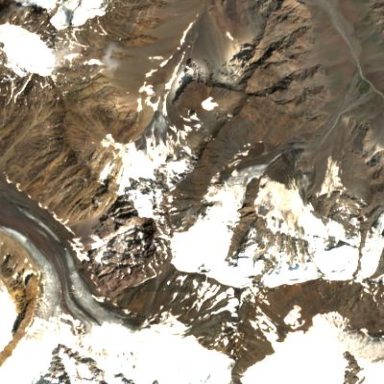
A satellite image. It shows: Majestic glacier in the distance.